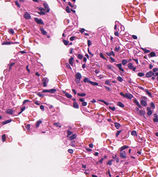
Tumor epithelial tissue: no
Tumor-associated stroma tissue: no
Normal tissue: yes